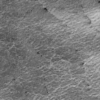
Label: not_dusty